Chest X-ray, AP view. Patient: 10 years old, sex F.
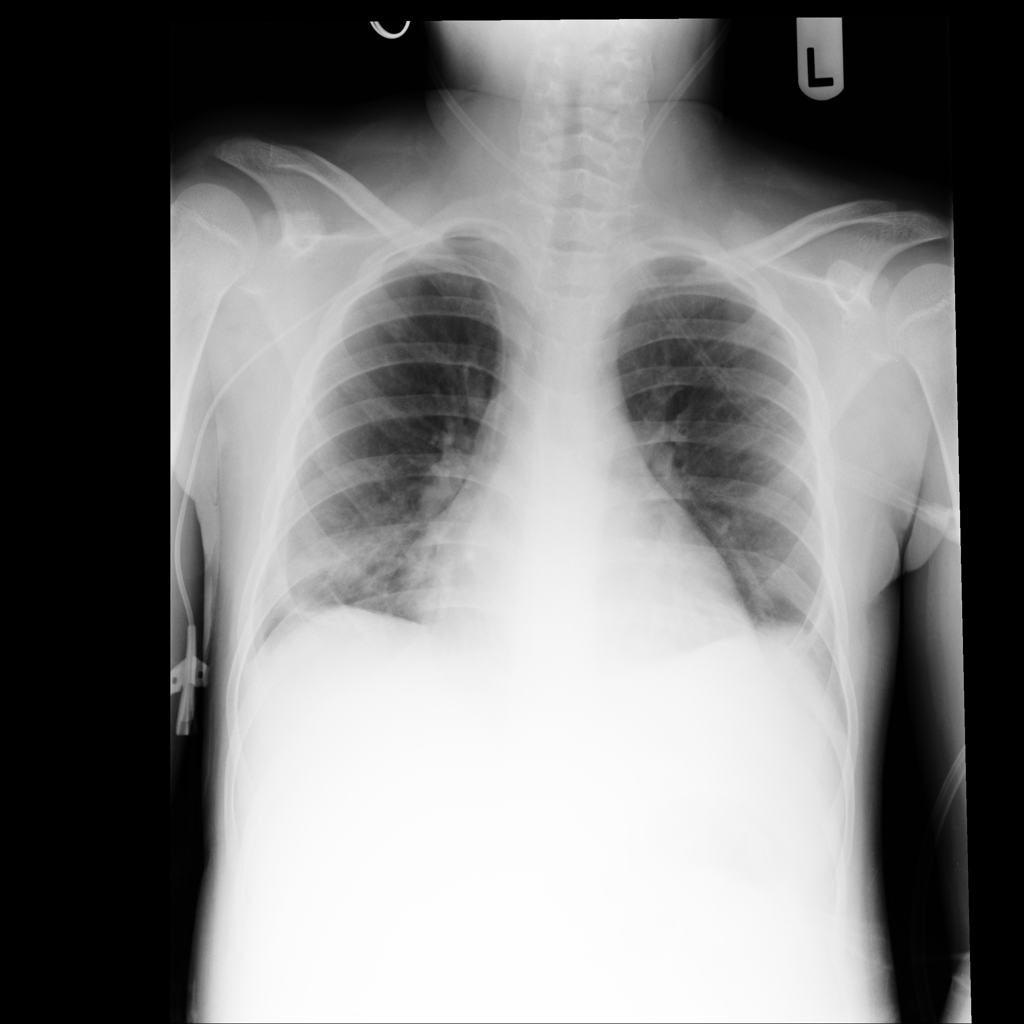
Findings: Atelectasis